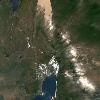
Label: land